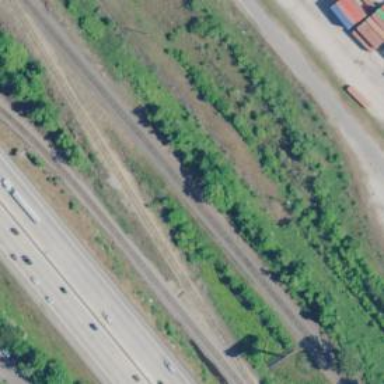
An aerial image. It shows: Railway spur service.